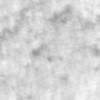
Label: no_change